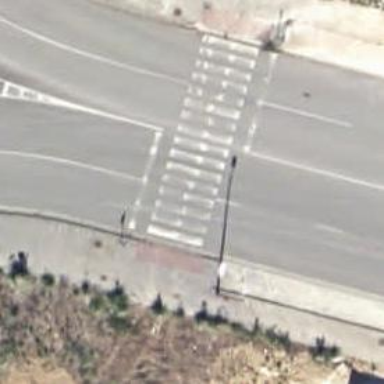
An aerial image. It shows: Zebra crossing on the road.